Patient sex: M
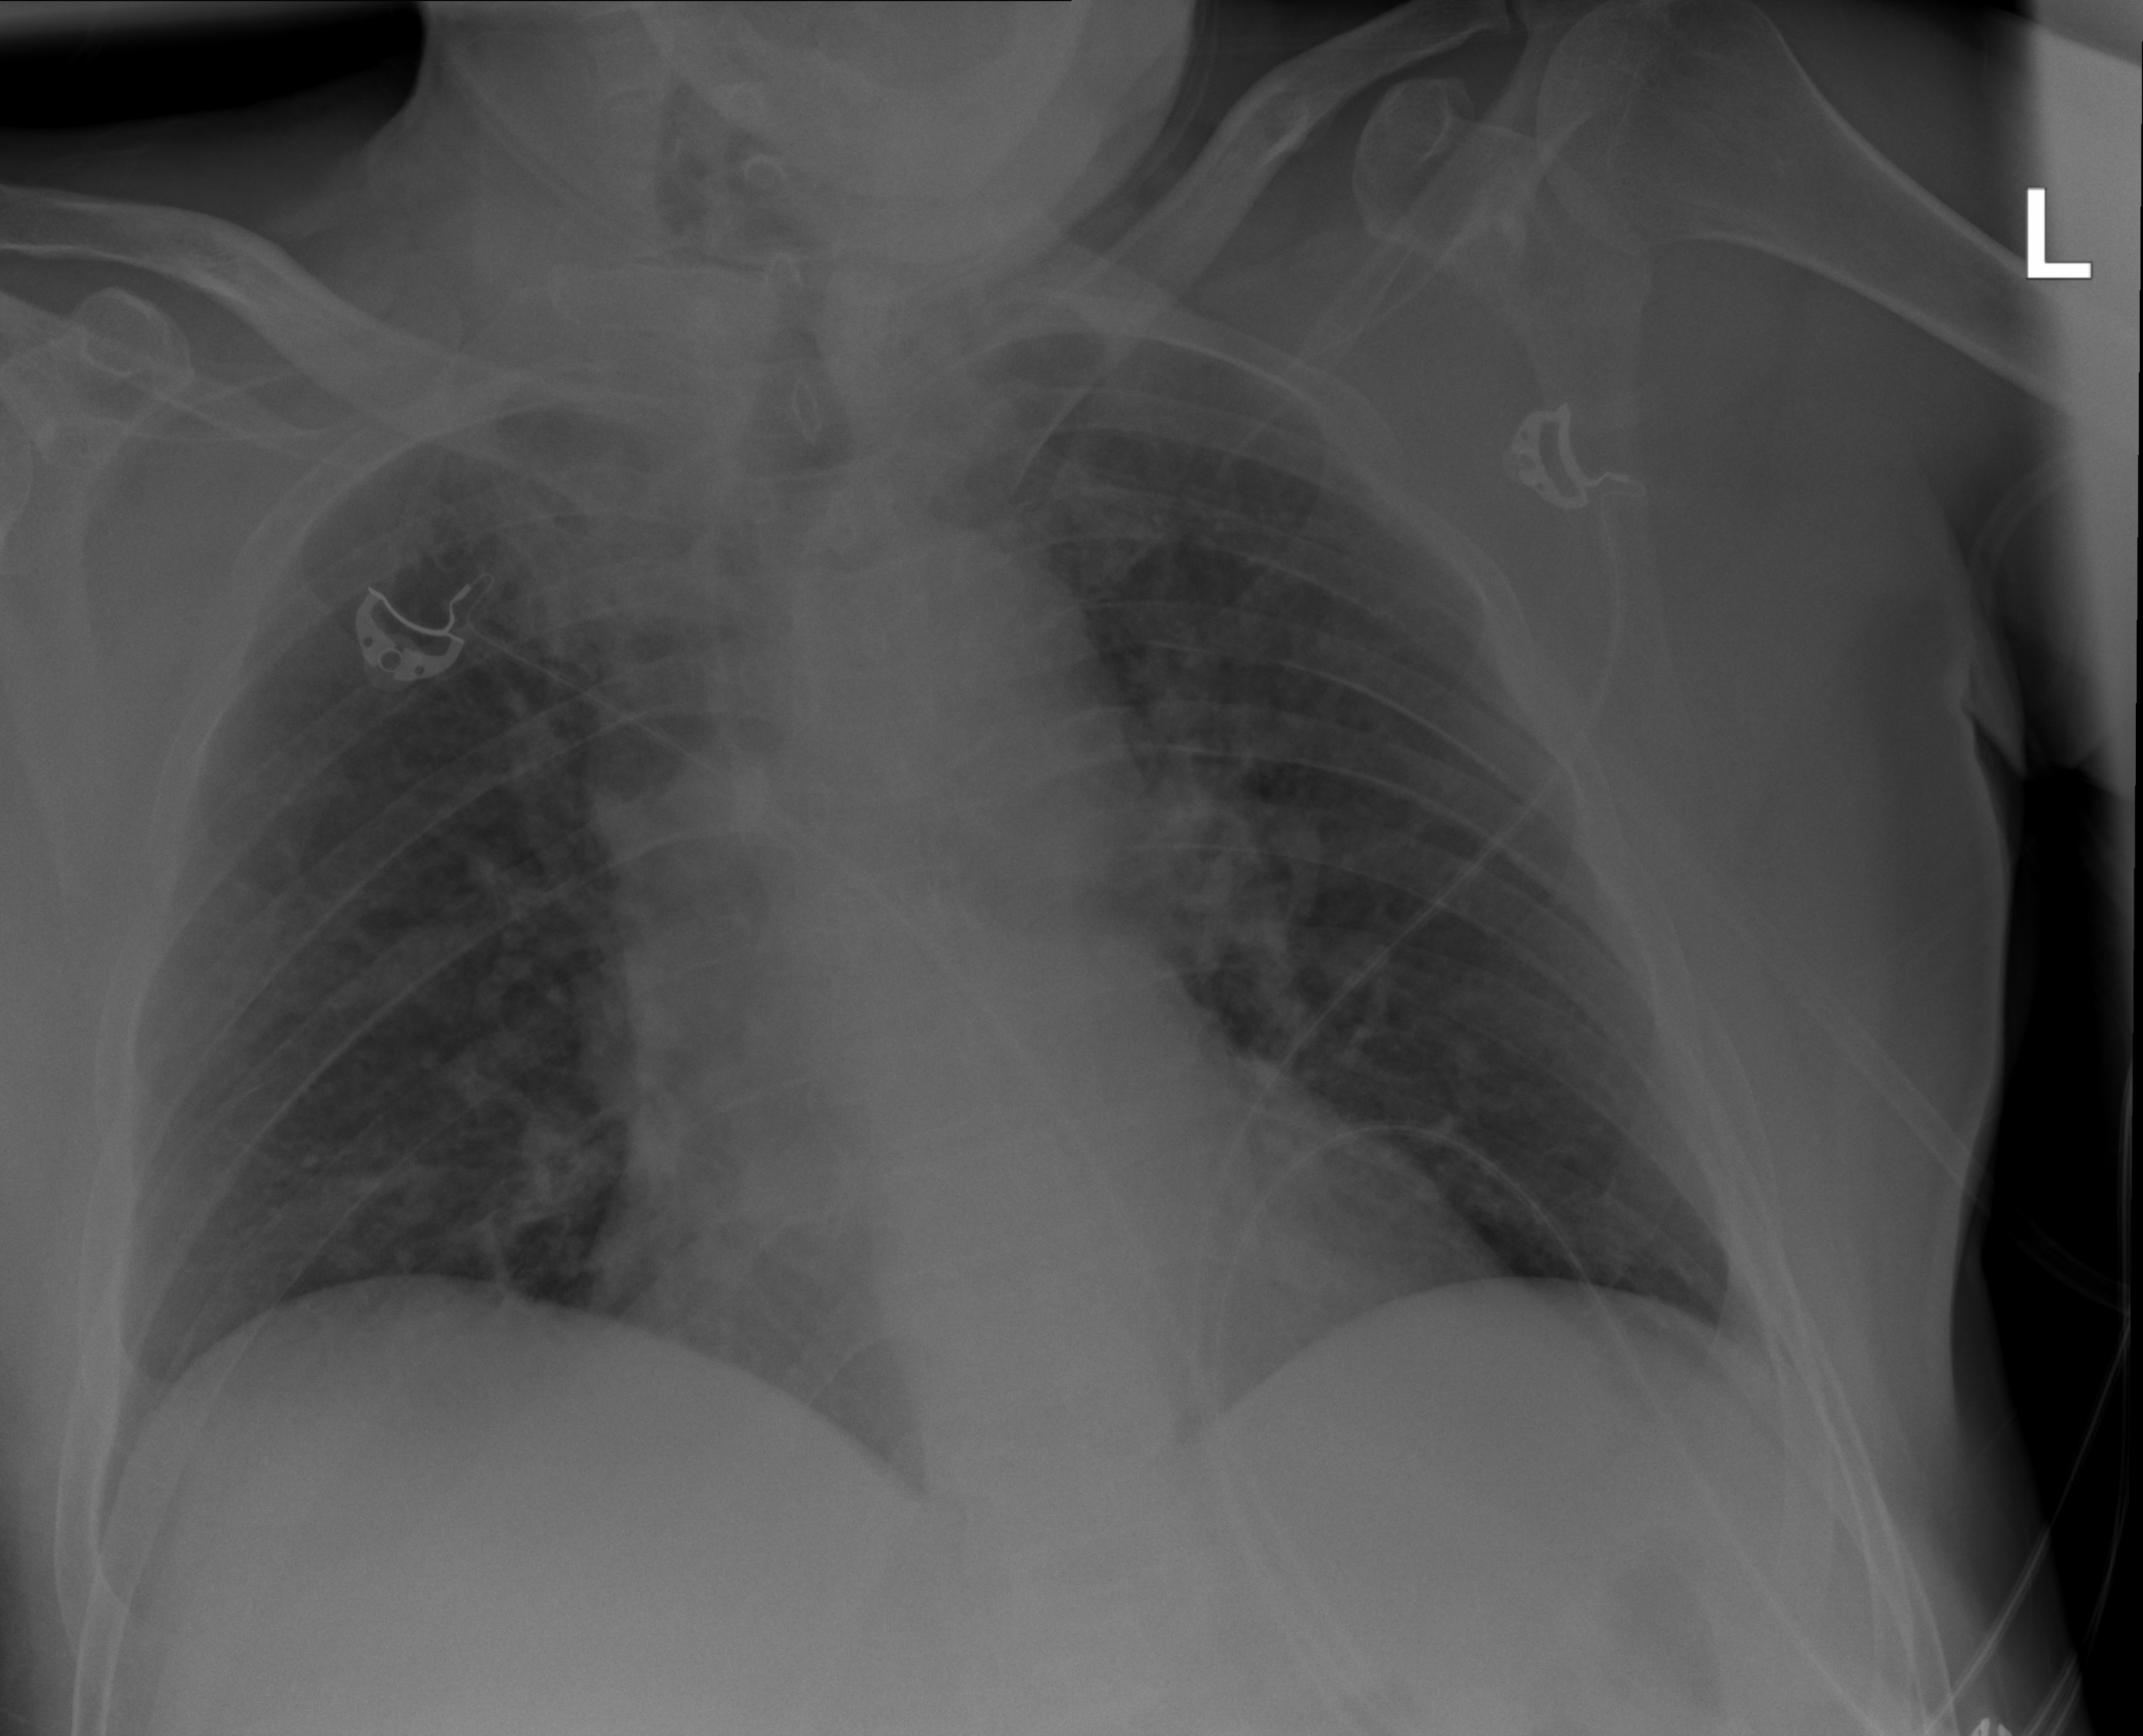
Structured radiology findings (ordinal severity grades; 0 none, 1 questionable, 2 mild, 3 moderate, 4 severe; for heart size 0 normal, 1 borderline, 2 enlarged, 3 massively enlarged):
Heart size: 1
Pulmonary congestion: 0
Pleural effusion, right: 0
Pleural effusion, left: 0
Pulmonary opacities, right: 2
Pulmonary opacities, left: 2
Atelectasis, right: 2
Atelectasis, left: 2